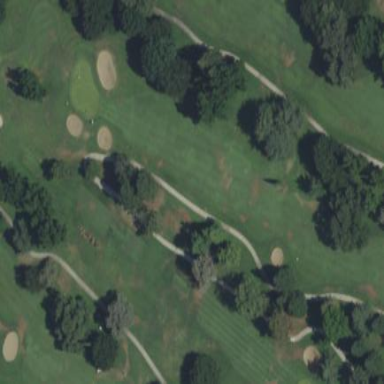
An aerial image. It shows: Scenic golf fairway.